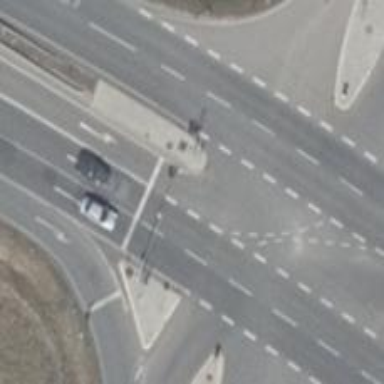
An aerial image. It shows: Road with traffic signals.